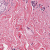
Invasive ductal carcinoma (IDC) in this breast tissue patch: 0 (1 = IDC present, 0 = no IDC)